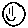
Label: smiley face